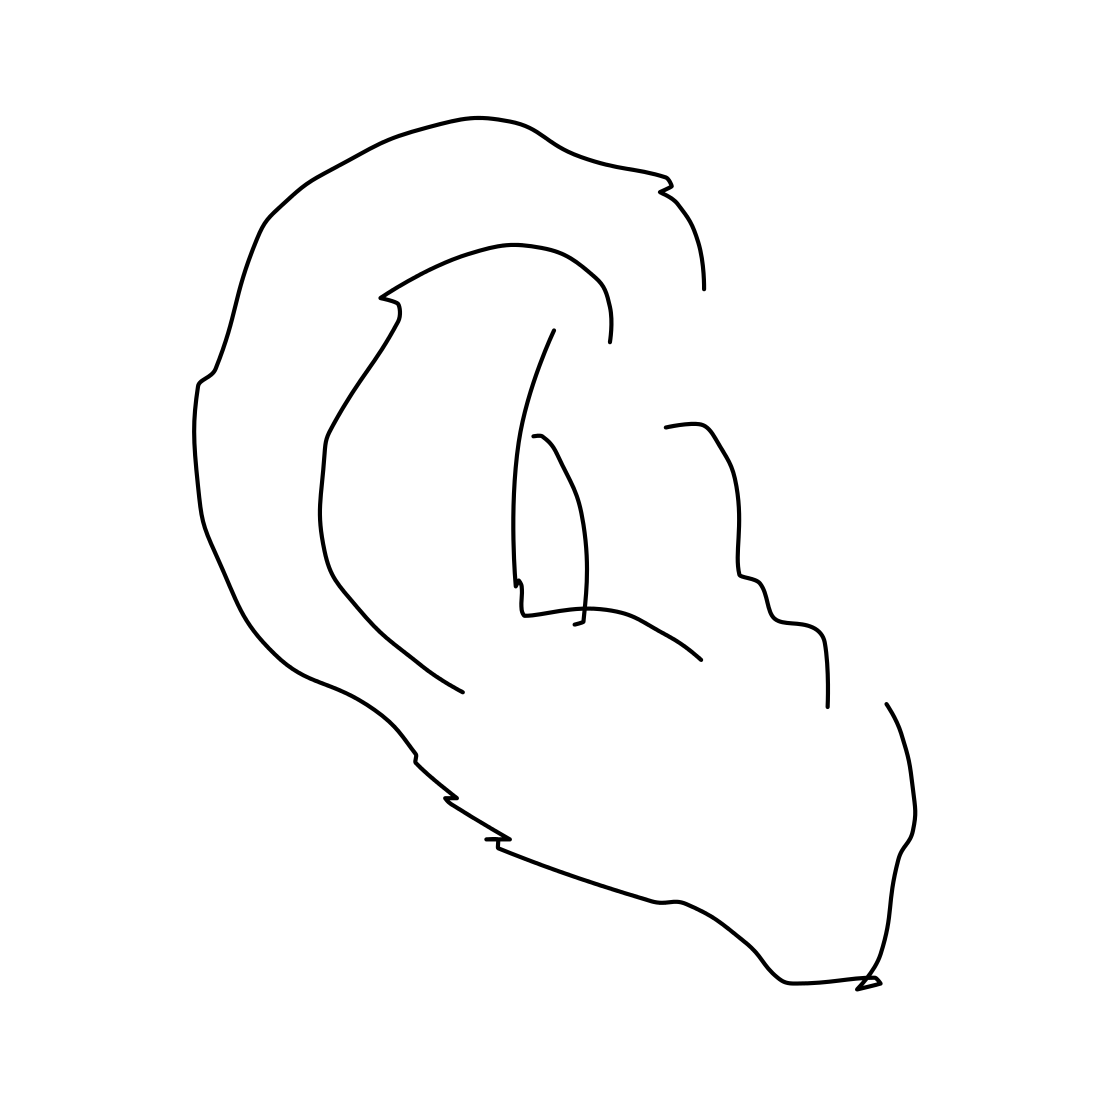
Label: ear